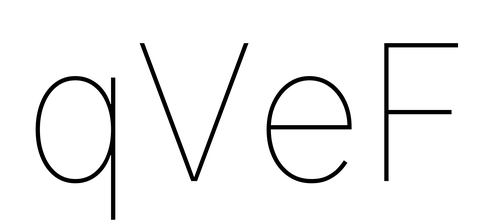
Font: Inter_Thin